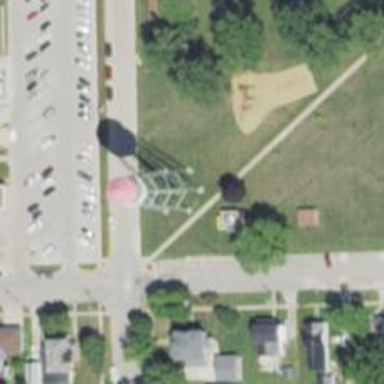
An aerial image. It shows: Water tower that is man-made.